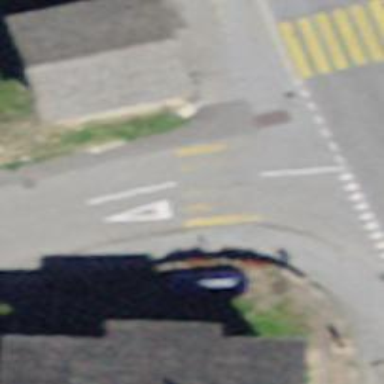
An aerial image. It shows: Marked road crossing.